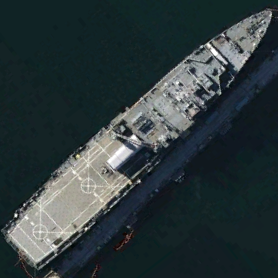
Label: combat